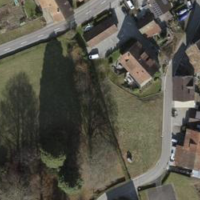
EUNIS habitat code: 55
Species observed at this site:
Leucojum vernum